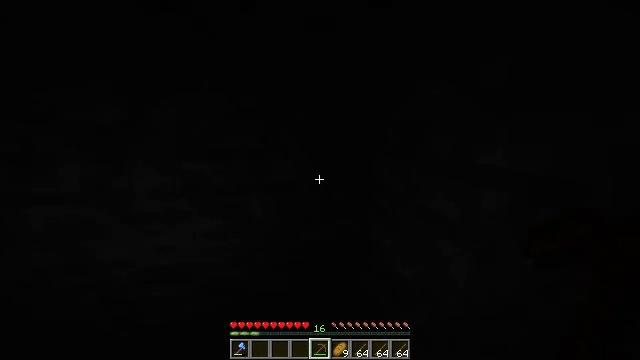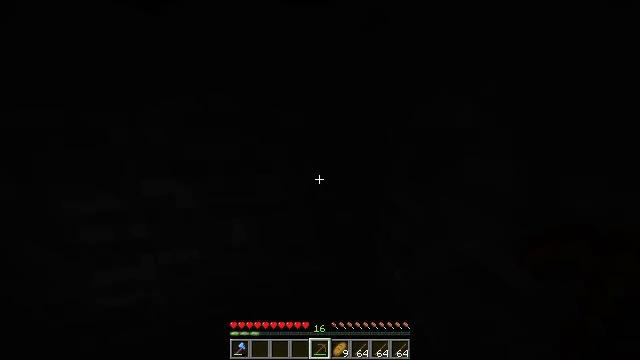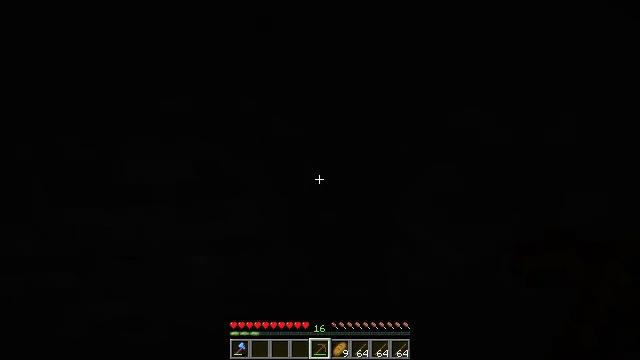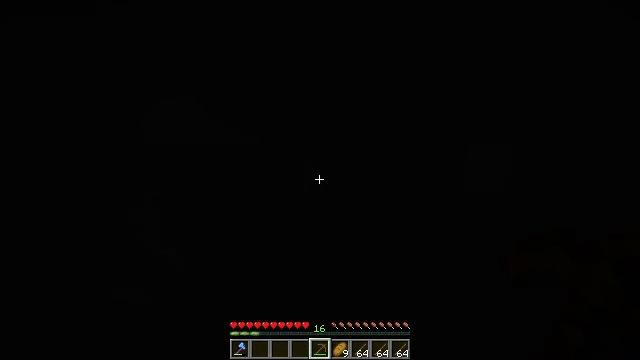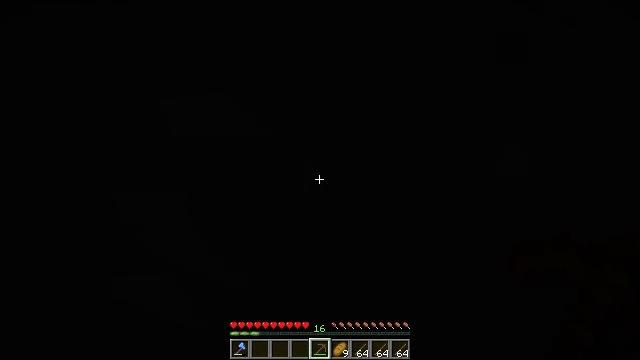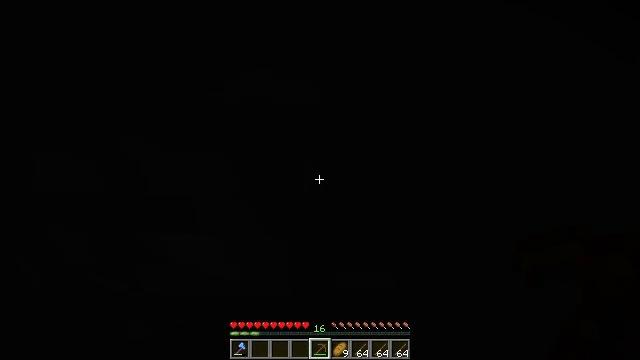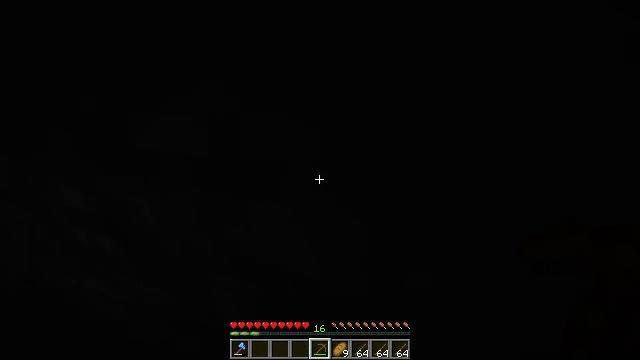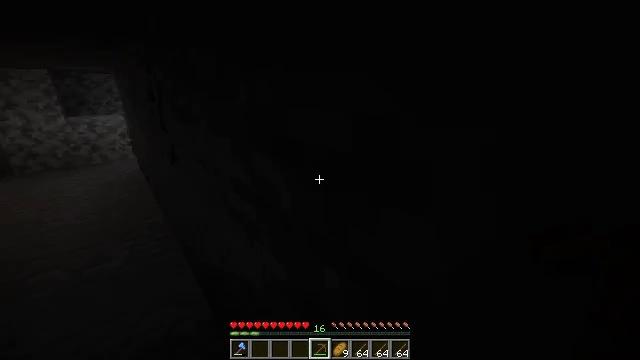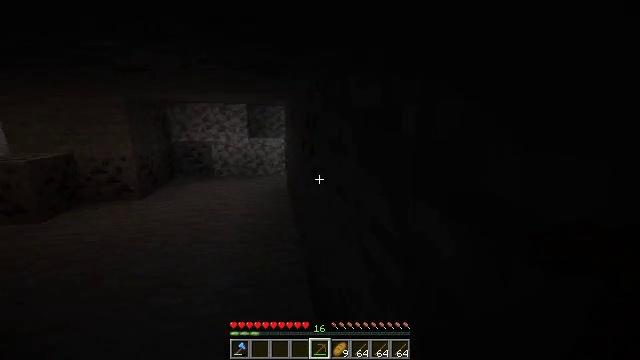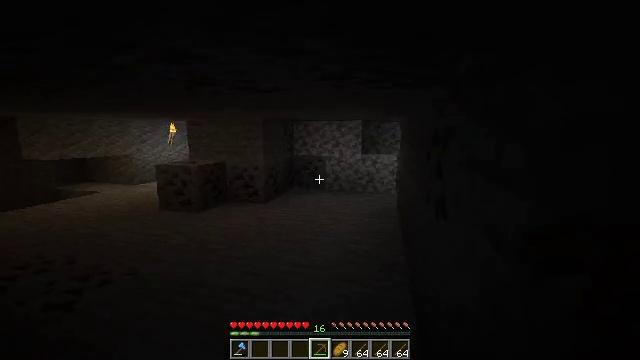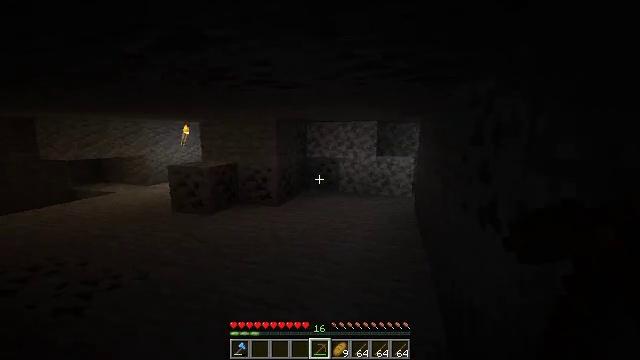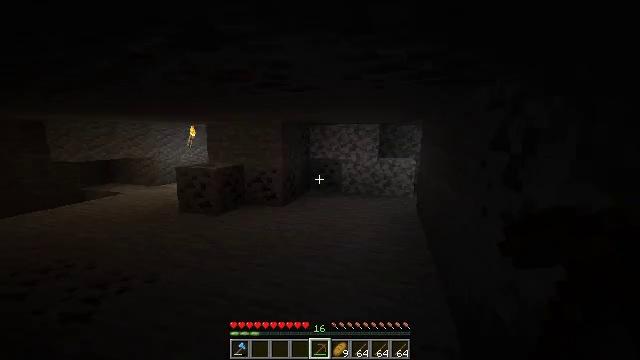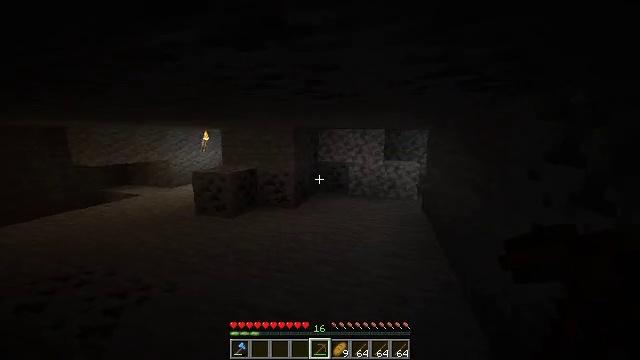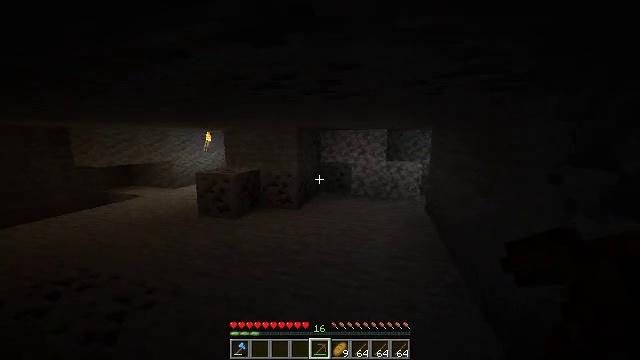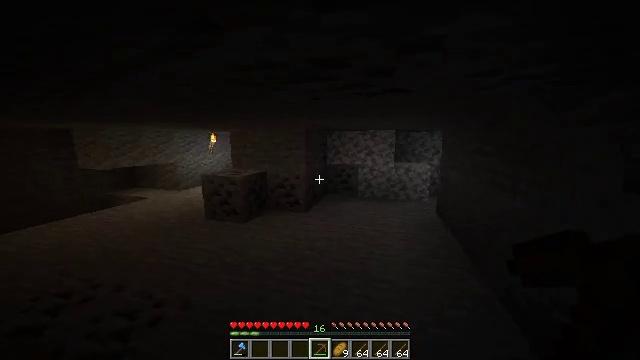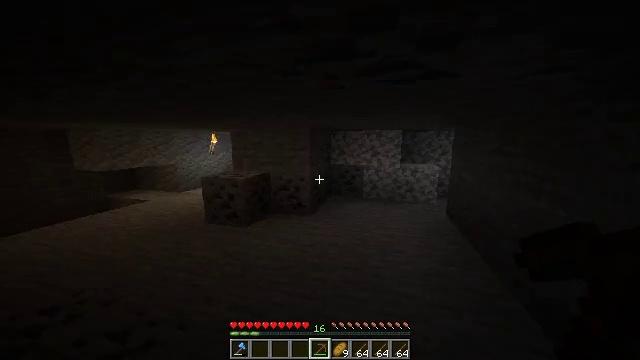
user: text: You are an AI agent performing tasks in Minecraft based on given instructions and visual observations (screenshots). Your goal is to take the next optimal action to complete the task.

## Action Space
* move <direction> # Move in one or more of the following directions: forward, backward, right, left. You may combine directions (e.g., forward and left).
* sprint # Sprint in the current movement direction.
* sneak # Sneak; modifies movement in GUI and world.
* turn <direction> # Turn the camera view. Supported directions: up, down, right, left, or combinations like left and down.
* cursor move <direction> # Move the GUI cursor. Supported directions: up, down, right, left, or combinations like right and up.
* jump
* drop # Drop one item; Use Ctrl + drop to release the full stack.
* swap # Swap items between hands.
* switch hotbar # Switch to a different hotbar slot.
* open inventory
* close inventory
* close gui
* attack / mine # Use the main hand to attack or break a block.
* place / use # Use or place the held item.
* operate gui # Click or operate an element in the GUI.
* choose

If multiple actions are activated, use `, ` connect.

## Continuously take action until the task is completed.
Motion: motion action
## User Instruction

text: Dig up netherrack with a pickaxe.
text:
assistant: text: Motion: move forward, sprint
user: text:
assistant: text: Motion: move forward, sprint
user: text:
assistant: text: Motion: move forward, sprint
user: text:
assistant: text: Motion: move forward, sprint, turn left and down
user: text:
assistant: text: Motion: move forward, sprint, turn left and down
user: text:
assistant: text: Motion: move forward, sprint, turn left
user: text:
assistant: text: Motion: move forward, sprint, turn left and up
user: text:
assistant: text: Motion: move forward, sprint, turn left and up
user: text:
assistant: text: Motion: move forward and move left, sprint, turn left and up
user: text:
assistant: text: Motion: move forward and move left, sprint, turn left
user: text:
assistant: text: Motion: move forward and move left, sprint
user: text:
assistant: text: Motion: move forward and move left, sprint
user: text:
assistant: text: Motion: move forward and move left, sprint
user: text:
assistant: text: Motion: move forward, sprint
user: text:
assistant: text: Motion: move forward, sprint
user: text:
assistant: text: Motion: move forward, sprint
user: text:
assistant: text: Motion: move forward, sprint, turn right
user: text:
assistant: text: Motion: move forward, sprint, turn right
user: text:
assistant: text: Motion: move forward, sprint, turn right
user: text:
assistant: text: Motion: move forward, sprint, turn right
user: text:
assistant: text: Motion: move forward, sprint, turn right
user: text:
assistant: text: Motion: move forward, sprint, turn right
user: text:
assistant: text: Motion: move forward, sprint, turn right
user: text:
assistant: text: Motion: move forward, sprint
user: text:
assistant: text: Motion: move forward, sprint
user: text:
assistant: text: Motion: move forward, sprint
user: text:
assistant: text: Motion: move forward, sprint
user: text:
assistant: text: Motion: move forward, sprint
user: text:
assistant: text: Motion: move forward, sprint
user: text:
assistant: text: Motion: move forward, sprint